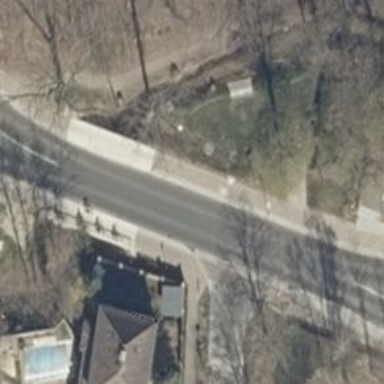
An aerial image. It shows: Link cycleway road.